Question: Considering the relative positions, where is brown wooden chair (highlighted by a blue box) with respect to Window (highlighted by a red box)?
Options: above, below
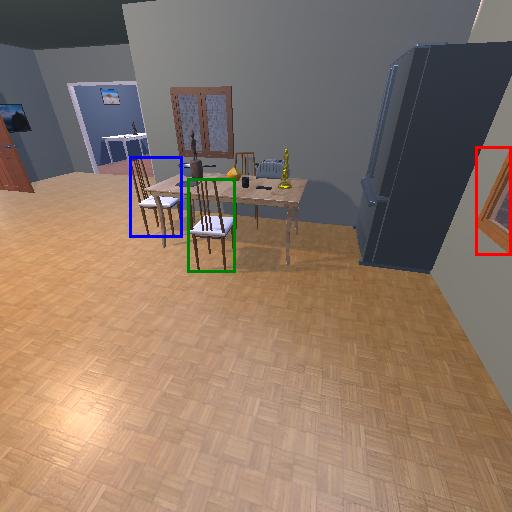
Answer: above